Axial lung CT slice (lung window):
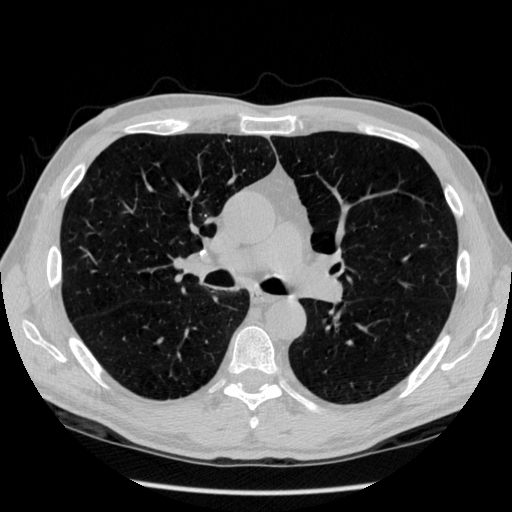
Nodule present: no